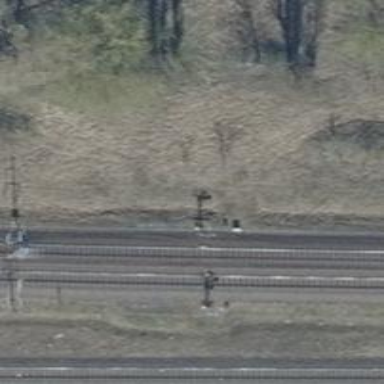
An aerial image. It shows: Railway signal.